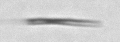
Label: fiber